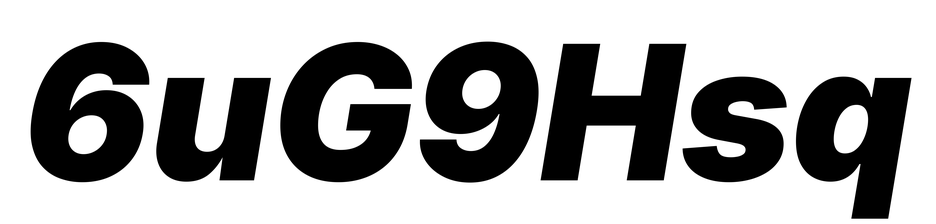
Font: Inter-Italic_Black_Italic